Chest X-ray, AP view. Patient: 45 years old, sex M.
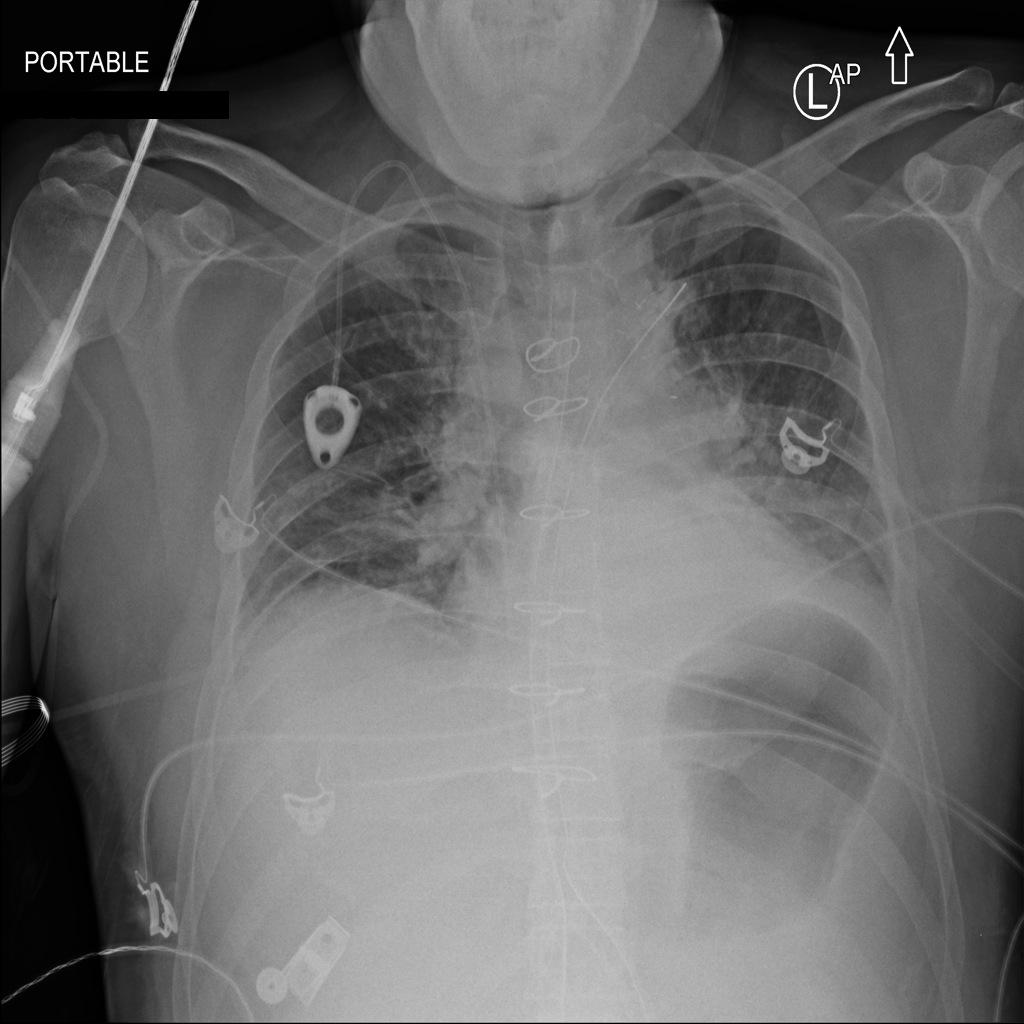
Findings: Atelectasis, Infiltration